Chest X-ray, AP view. Patient: 21 years old, sex M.
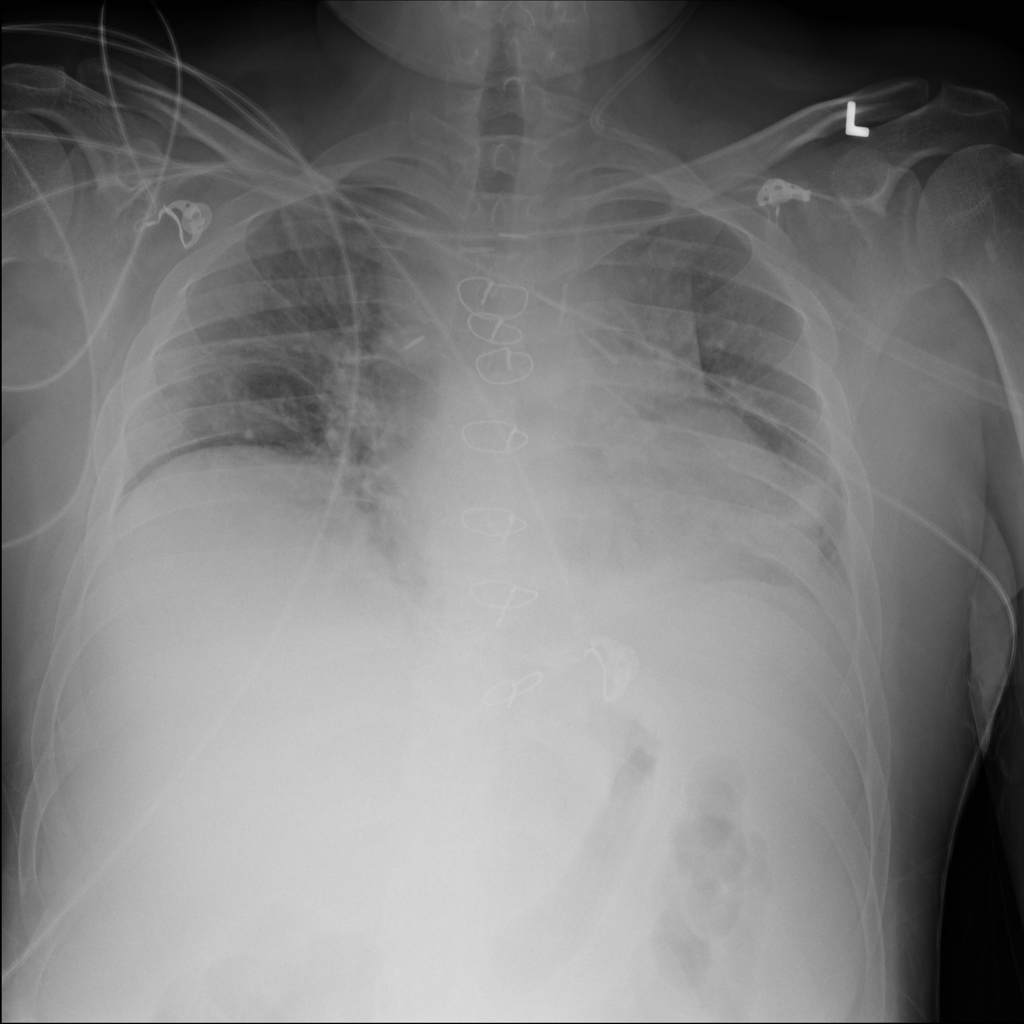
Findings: No Finding